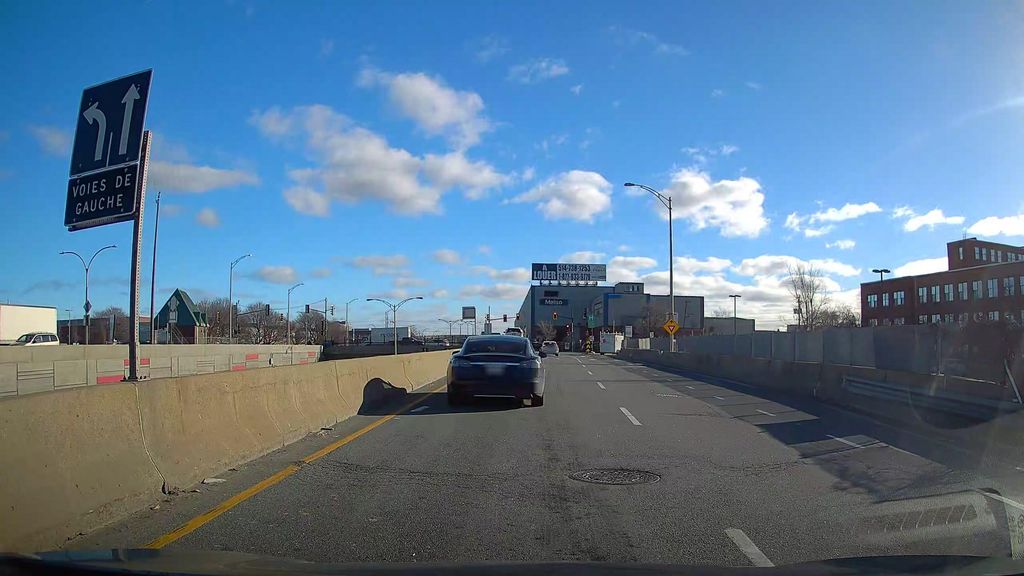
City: montreal